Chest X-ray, PA view. Patient: 53 years old, sex M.
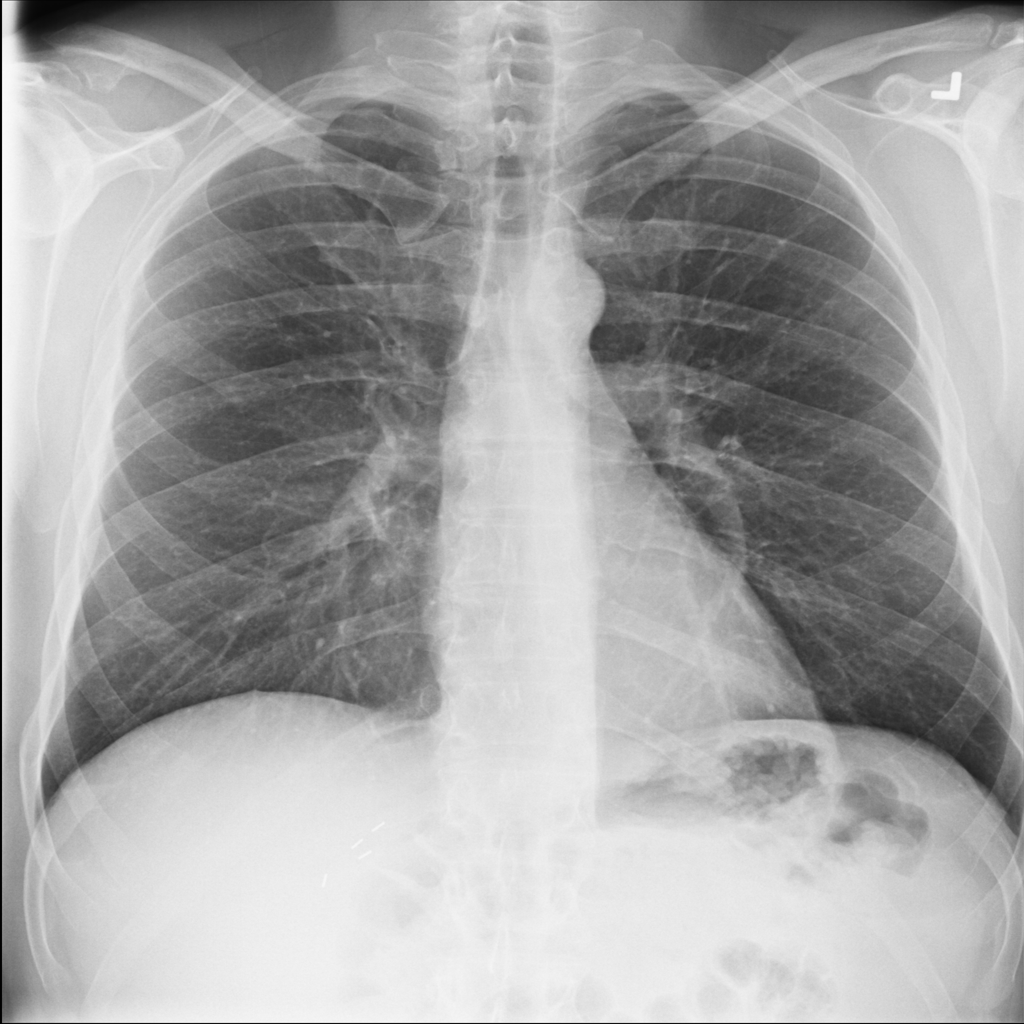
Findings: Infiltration